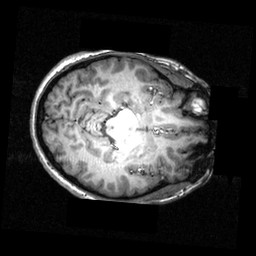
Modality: T1w
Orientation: axial
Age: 20
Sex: female
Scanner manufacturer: siemens
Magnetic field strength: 3.951 T
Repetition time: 1.5 s
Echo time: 0.00335 s